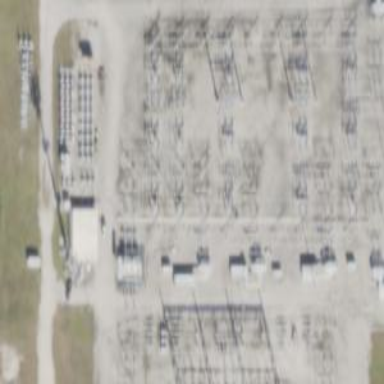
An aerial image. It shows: Switch used for power control.